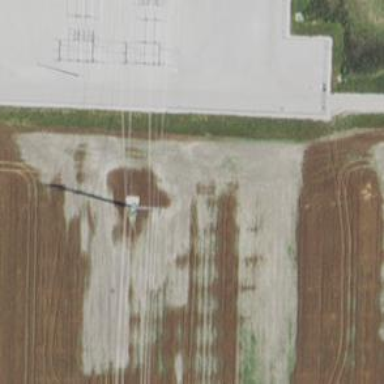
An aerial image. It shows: Power tower.